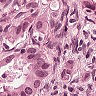
Metastatic tissue present: yes